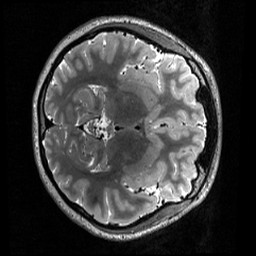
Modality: T2w
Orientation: axial
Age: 20
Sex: female
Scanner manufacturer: siemens
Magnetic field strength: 3 T
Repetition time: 3.2 s
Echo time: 0.566 s